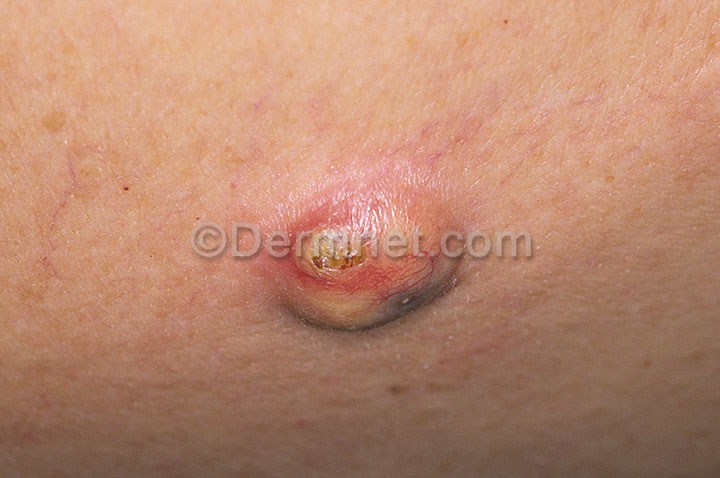
Disease: Seborrheic Keratoses and other Benign Tumors